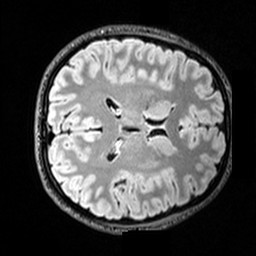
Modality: T2w
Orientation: axial
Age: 25
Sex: female
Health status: healthy
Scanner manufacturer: siemens
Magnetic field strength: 3 T
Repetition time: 5 s
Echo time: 0.397 s